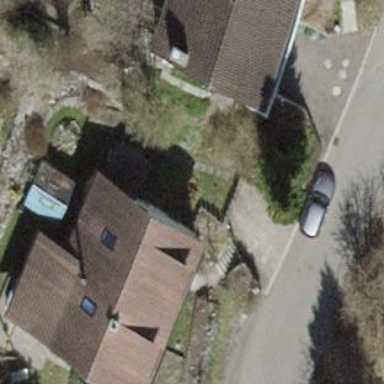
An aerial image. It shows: Building with tiled roof.